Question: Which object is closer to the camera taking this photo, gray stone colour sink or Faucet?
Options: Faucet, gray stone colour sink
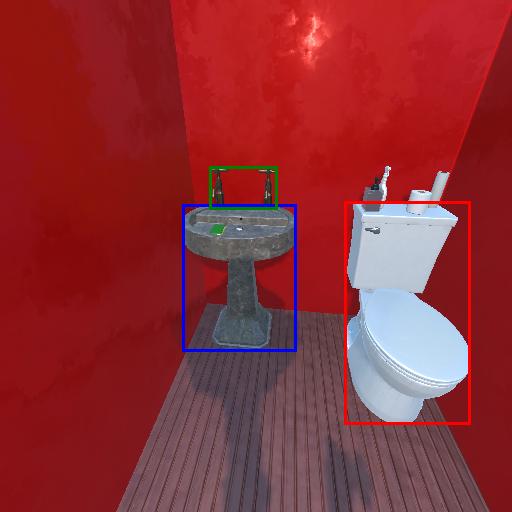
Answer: Faucet